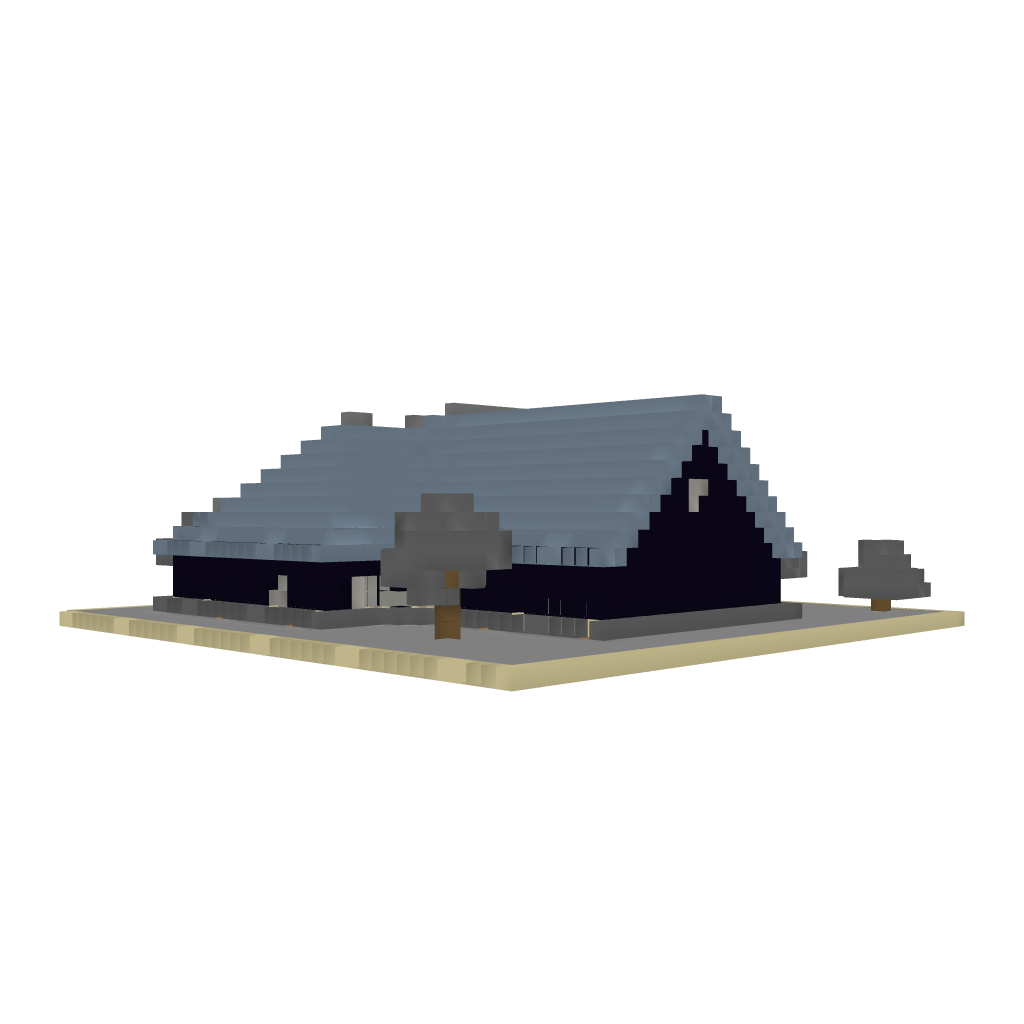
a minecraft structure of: Valter House